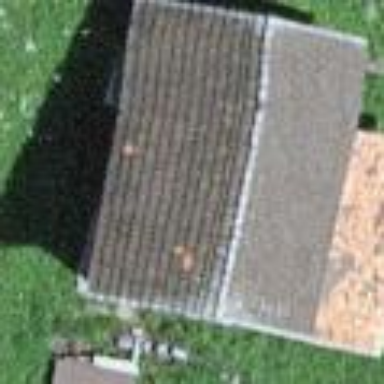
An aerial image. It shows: Stable building.